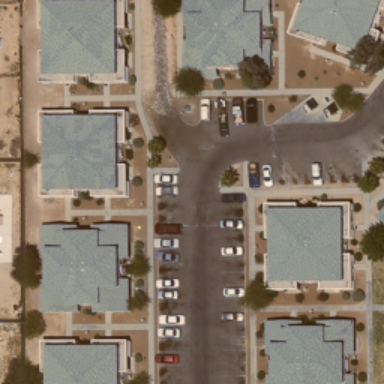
This is a dense residential area .